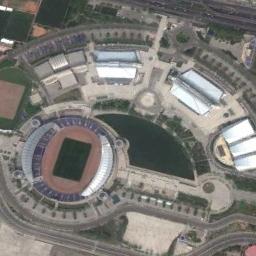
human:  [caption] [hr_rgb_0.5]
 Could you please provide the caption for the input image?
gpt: There are many buildings of different shapes and sizes next to the stadium .

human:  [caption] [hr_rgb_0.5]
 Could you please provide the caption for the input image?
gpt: The stadium is next to some buildings and grass .

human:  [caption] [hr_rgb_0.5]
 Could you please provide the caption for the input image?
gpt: The stadium is surrounded by blue chairs .

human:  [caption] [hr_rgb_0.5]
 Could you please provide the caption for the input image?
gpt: The circular stadium is built next to the building .

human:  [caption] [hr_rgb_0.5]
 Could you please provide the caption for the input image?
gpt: There are some buildings and a lake beside the stadium .